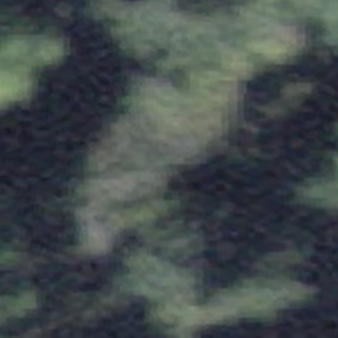
Label: other